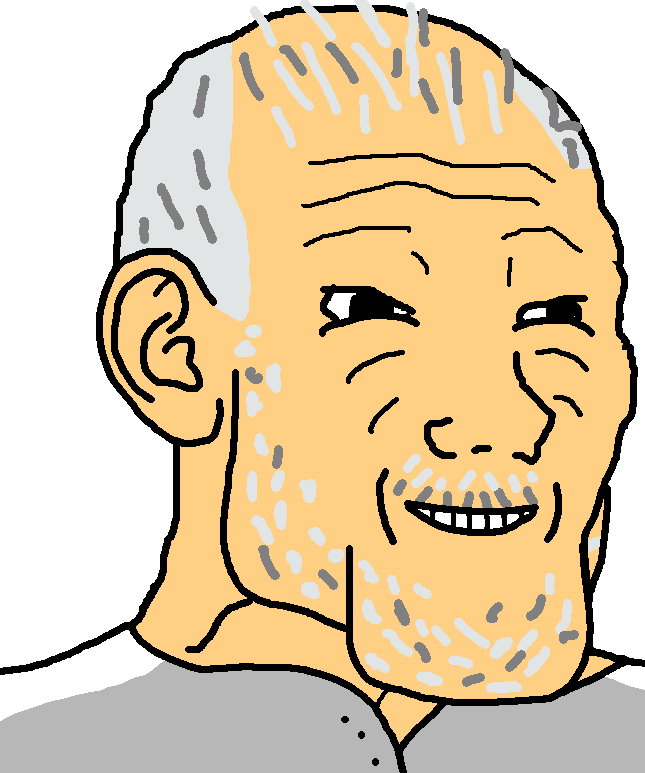
Label: 5_Grey_Chad